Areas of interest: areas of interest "Commercial service"
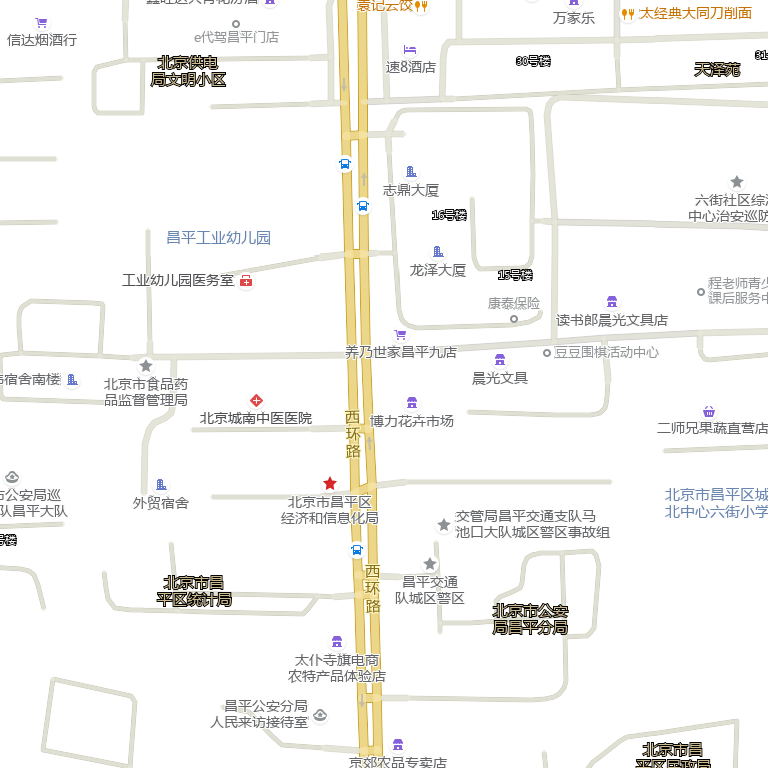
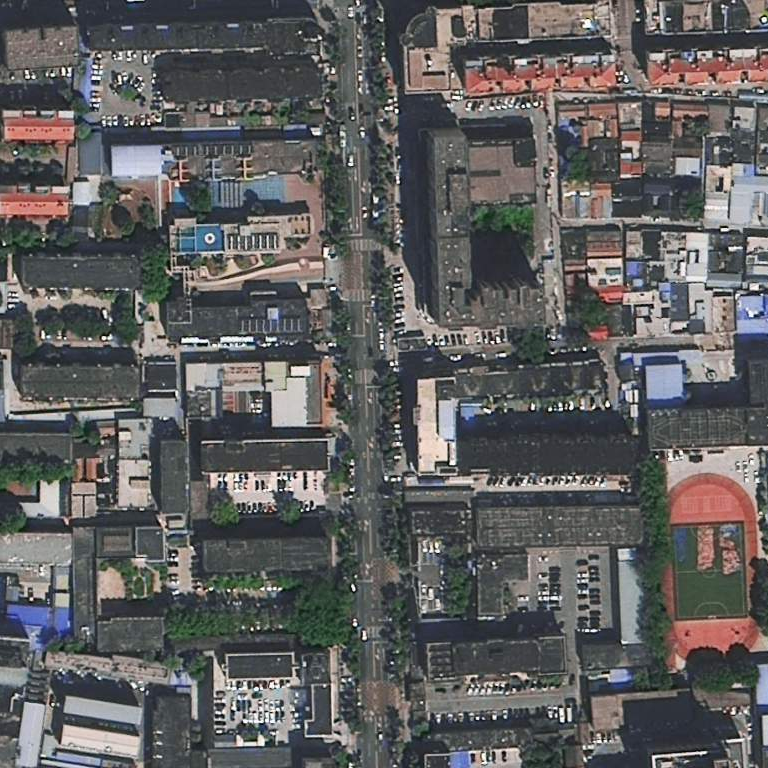